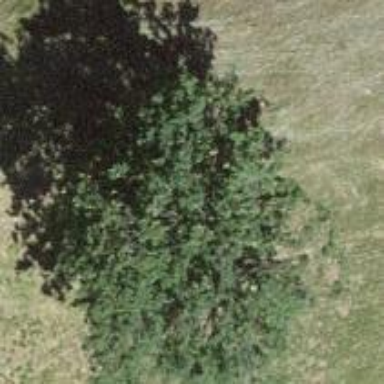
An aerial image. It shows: Single tag "natural: tree."